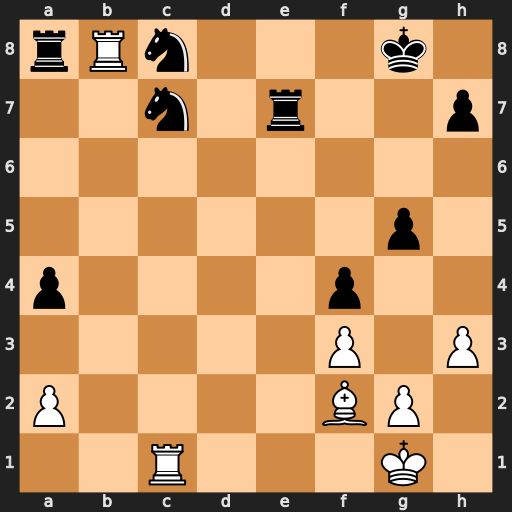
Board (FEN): rRn3k1/2n1r2p/8/6p1/p4p2/5P1P/P4BP1/2R3K1
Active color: w
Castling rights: -
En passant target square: -
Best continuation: Rxa8 Nxa8 Rxc8+